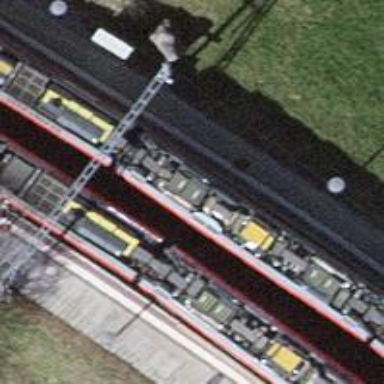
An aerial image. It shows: Platform for public transport at railway station.